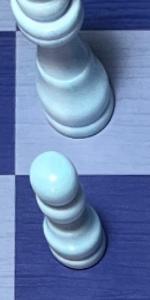
Label: Pawn_White